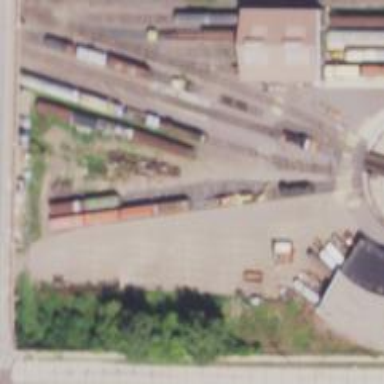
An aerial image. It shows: Preserved railway.